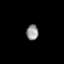
Tissue: prostate
Cell type: Fibroblasts
Senescence score: 0.6893
Nuclear area (px): 182
Mean DAPI intensity: 148.132